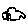
Label: car